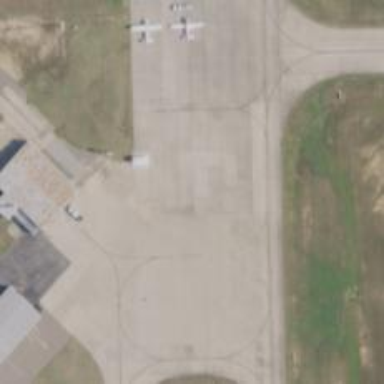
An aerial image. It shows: View of taxiway at the airport.